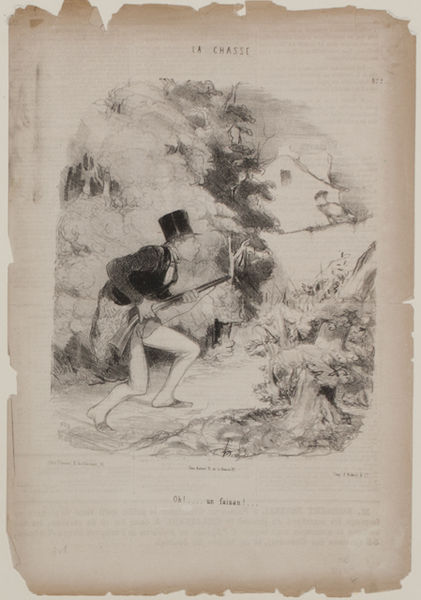
Titel: La Chasse, No. 2 in Series: Oh!... un Faisan!
Künstler: Honoré Victorin Daumier
Standort: Amherst (Massachusetts, USA)
Institution: Mead Art Museum, Amherst College
Schlagwörter: hat, black, face, print, man, tree, building, house, landscape, feet, forest, path, drawing, paper, black and white, shadow, coat, writing, outside, shoes, pencil, predator, shading, vegetation, top hat, danger, fear, weapon, gun, woods, hunter, rifle, pathway, hunting, petticoat, hunt, har, armed, bw, stalk, sneak, prey, huntung, la chasse, creeping, criminal, britches, stealthy